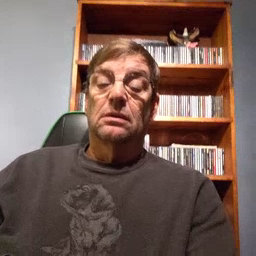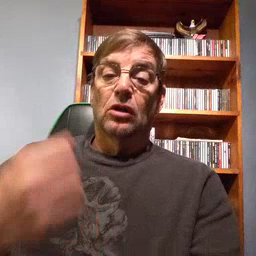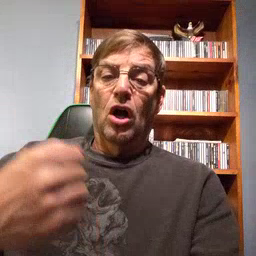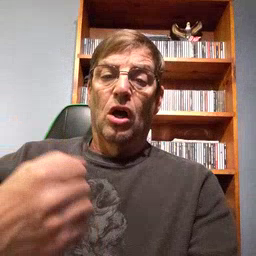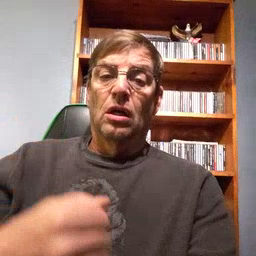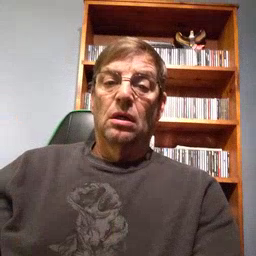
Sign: car